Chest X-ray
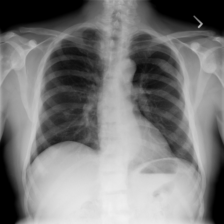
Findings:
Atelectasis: negative
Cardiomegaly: negative
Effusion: negative
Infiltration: negative
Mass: negative
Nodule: negative
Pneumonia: negative
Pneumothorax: negative
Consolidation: negative
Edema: negative
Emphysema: negative
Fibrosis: negative
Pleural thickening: negative
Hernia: negative